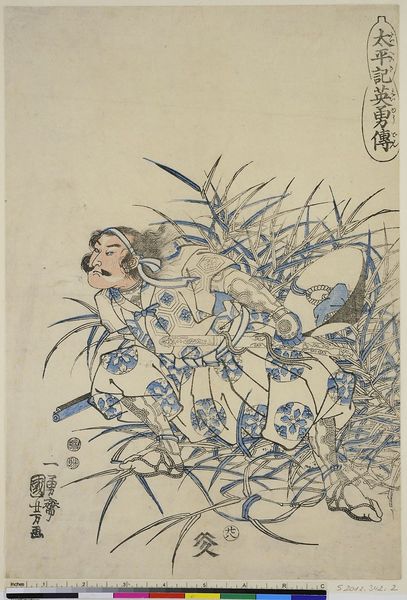
Titel: Suzuchi Shigeyuki, Herr von Hida, aus der Serie: Helden des Taiheiki
Künstler: Utagawa Kuniyoshi
Standort: Hamburg
Institution: Museum für Kunst und Gewerbe Hamburg
Schlagwörter: blau, blätter, fuß, held, kopf, mann, weiß, blumen, grau, haar, hut, nase, hochformat, schnurrbart, augen, band, falten, inkarnat, mensch, hände, schauen, zweige, haare, blatt, person, pflanze, pflanzen, beine, bein, füße, holzschnitt, japan, schrift, farben, grafik, graphik, vegetation, haarband, inschrift, schriftzeichen, gewächs, asien, druck, druckgraphik, druckgrafik, stempel, herrscher, ritter, chinesisch, sandale, krieger, bambus, zeit, siegel, farbholzschnitt, maßstab, reis, samurai, asiat, edo, ahnd, historische, reproduktionen, graifk, druckerzeugnisse, hocformat, druckgraphiik, pflanzenabbildung, persönlichkeit, lit, zyklen, epen, taiheiki, chian, hcohvormat